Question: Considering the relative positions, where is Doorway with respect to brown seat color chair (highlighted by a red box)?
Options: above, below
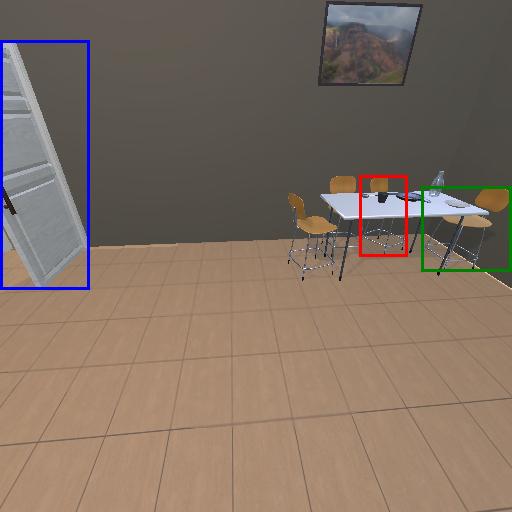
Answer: above